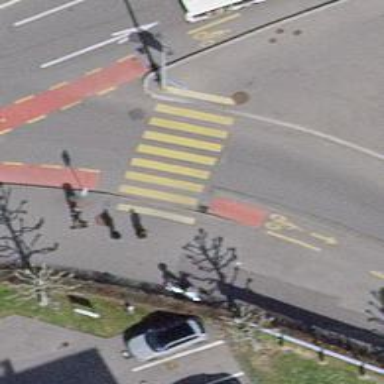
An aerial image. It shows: Kerb barrier.